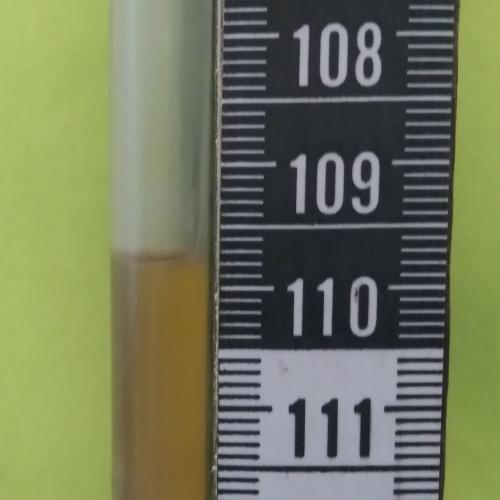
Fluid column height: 109.8 cm